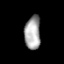
Tissue: prostate
Cell type: Fibroblasts
Senescence score: 0.2232
Nuclear area (px): 523
Mean DAPI intensity: 166.553